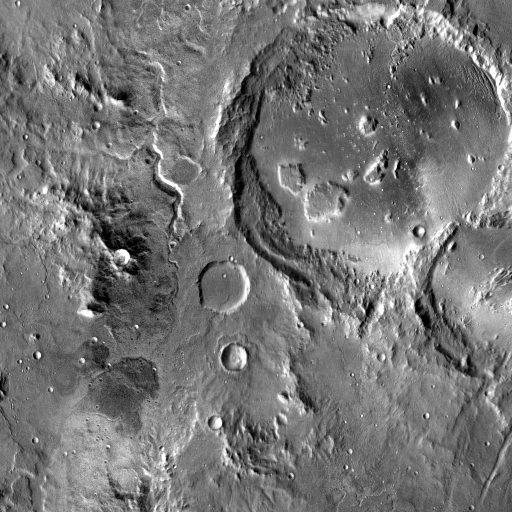
Crater classes present: Background, Other, Layered, Buried